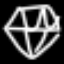
Label: diamond